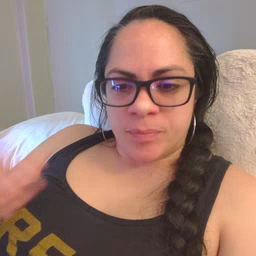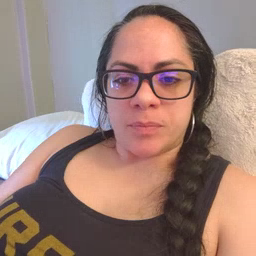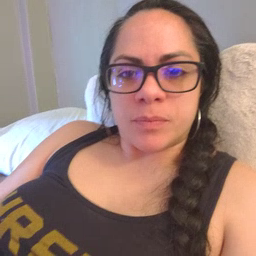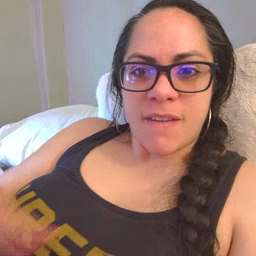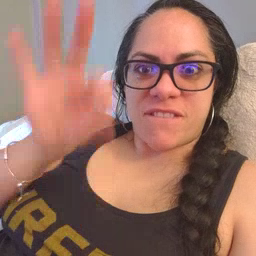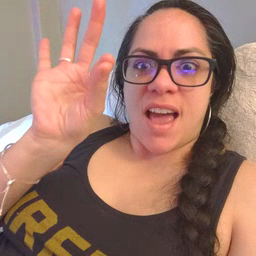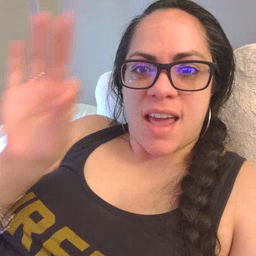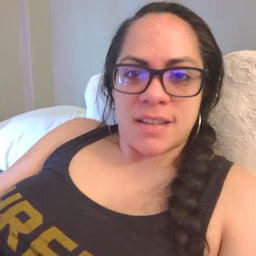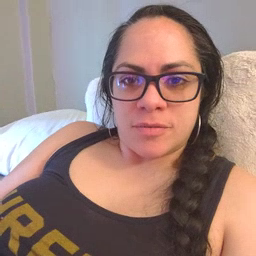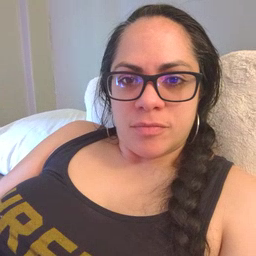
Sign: find